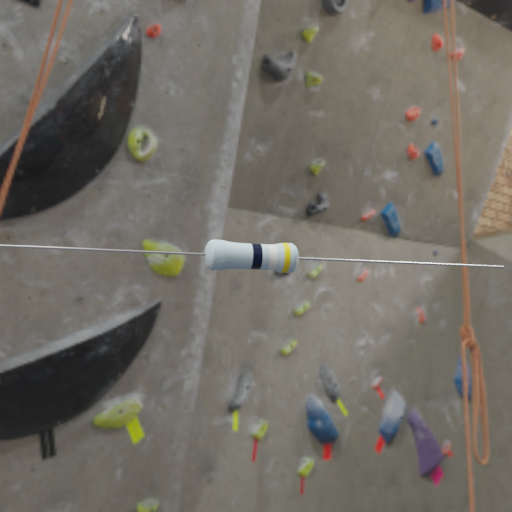
Resistor colour bands (in order): black, white, yellow